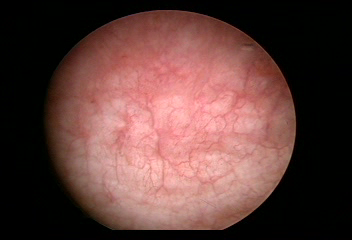
Modality: WLC
Class: Normal mucosa
Bladder cancer association: No